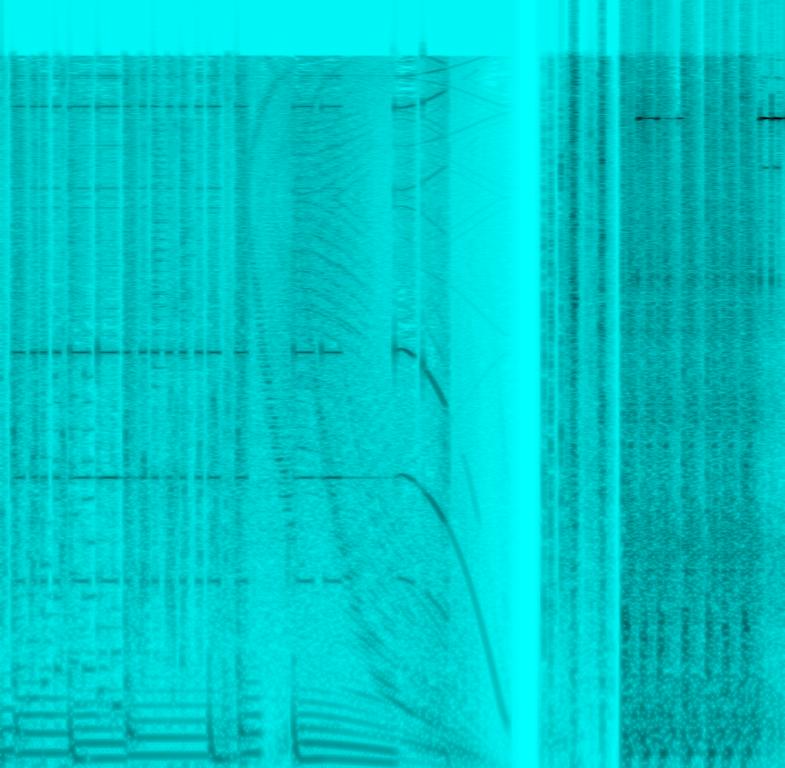
This music is an aggressive instrumental . The tempo is fast with a violent yet melodic tune that dips suddenly to the sound of gunshots and the metallic sound of empty shells hitting the ground. This music is a violent, harsh, loud, and violent Hard Electronica.